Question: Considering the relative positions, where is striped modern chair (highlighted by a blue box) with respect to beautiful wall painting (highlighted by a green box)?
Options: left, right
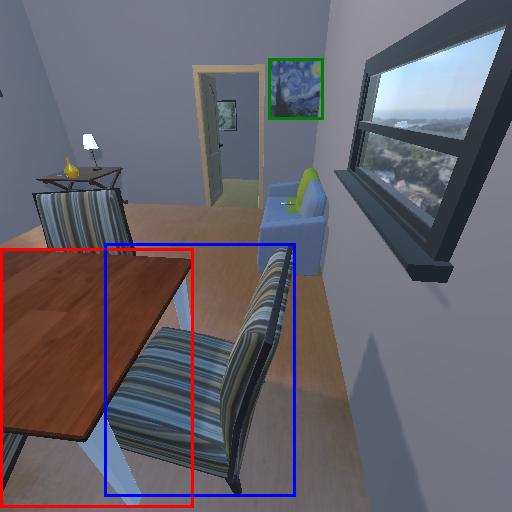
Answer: left